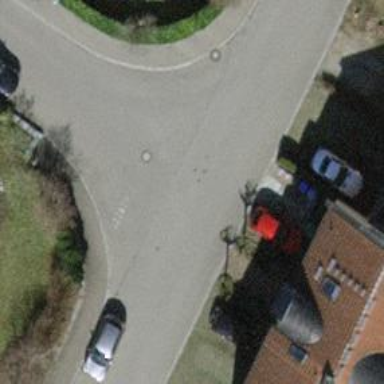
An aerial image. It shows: Residential road.